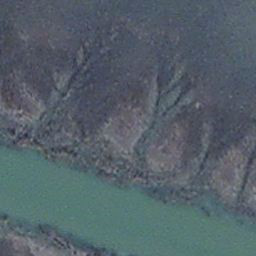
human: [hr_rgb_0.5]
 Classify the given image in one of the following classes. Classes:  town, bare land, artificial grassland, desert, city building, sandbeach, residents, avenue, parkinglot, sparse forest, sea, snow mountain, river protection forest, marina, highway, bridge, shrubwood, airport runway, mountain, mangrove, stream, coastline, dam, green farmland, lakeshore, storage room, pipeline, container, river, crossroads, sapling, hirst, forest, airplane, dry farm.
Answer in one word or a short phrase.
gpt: stream